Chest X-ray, PA view. Patient: 71 years old, sex F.
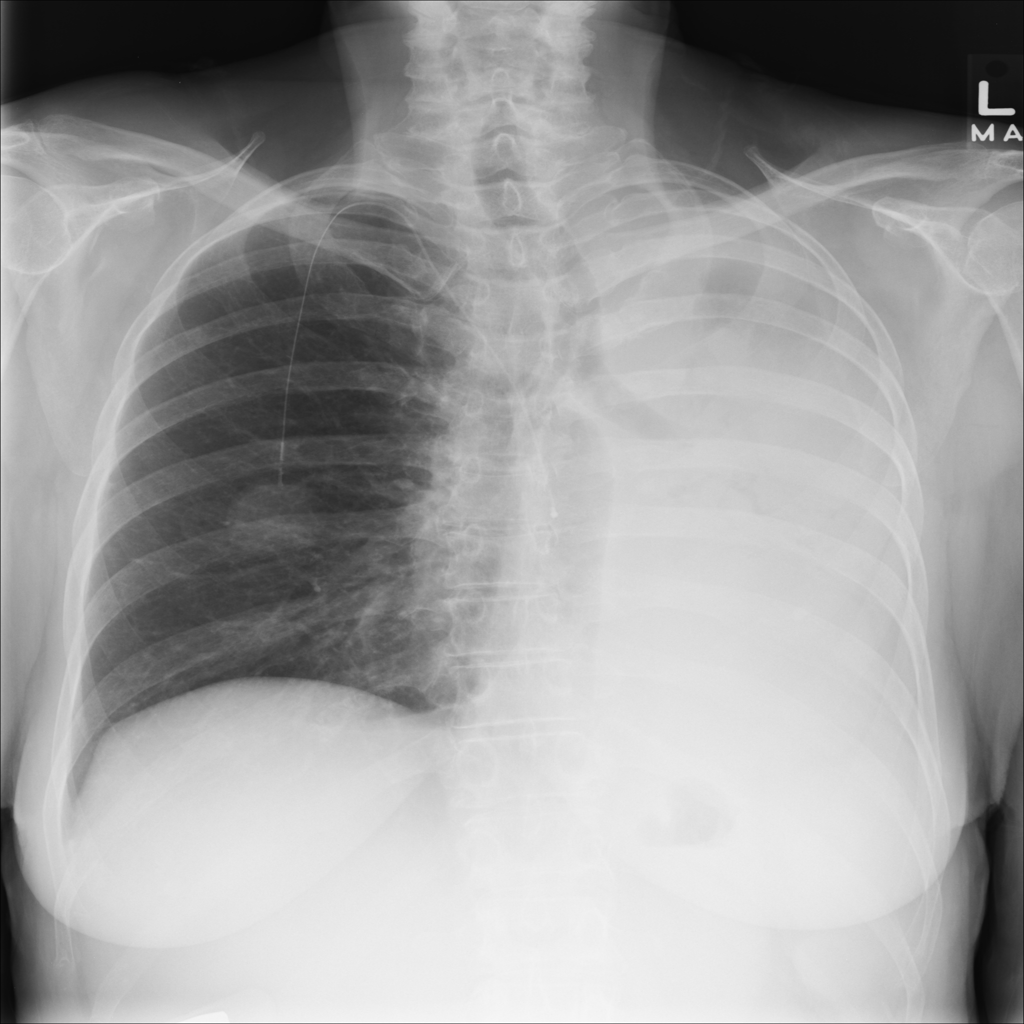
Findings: Atelectasis